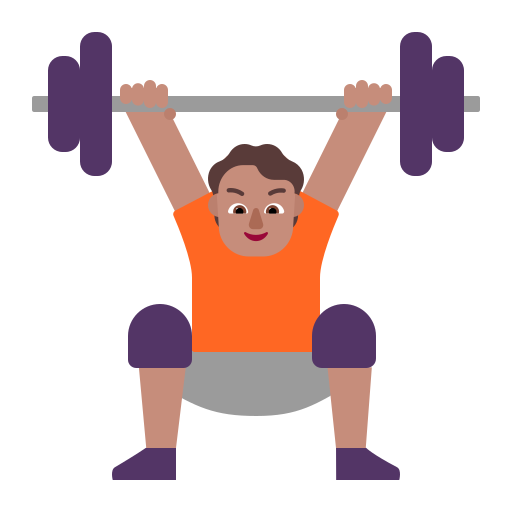
person lifting weights flat